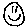
Label: smiley face